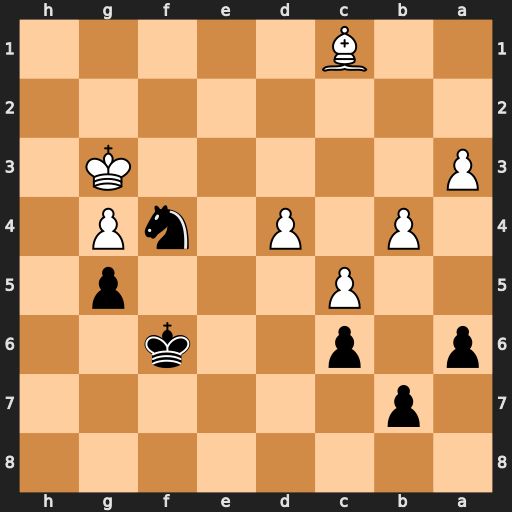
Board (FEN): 8/1p6/p1p2k2/2P3p1/1P1P1nP1/P5K1/8/2B5
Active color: b
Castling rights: -
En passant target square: -
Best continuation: Ne2+ Kf2 Nxc1